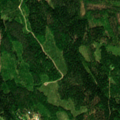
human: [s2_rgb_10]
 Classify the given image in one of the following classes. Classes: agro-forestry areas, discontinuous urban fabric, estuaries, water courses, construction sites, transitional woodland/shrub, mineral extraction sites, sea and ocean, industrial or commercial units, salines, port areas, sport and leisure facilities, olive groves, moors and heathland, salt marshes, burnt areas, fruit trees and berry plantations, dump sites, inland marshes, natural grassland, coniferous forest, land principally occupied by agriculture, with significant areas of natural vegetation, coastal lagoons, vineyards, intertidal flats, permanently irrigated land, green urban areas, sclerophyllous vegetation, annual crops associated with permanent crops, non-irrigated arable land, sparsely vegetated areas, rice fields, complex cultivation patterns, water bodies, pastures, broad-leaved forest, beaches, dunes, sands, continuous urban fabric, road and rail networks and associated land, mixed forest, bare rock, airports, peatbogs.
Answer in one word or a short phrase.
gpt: coniferous forest, mixed forest, transitional woodland/shrub